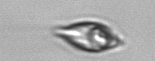
Label: Oxytoxum